Question: In my code when searching the element through it is clicking some other element. How can I find the exact element and need to click the same. I'm using with .
'''
Log.info("Clicking on Overview and Evolution PR link");
driver.findElement(By.id("ext-pr-backlog-evolution")).click();
WebDriverWait wait = new WebDriverWait(driver, 10);
wait.until(ExpectedConditions.elementToBeClickable(By.id("ext-pr-backlog-evolution")));
'''

I am trying to click the tab but it is clicking the tab
Entire HTML as follows:
'''
<li>
<a id="ext-pr" class="submenu ext-pr" name="ext-pr" href="https://10.4.16.159/reports/">Problem Reports (PR)</a>
<ul>
<li>
<a id="ext-pr-backlog-age" class=" ext-pr-backlog-age" name="ext-pr-backlog-age" href="https://10.4.16.159/extranet_prbacklogage/reports/type/default/">Age</a>
</li>
<li>
<a id="ext-timetoassign-prs" class=" ext-timetoassign-prs" name="ext-timetoassign-prs" href="https://10.4.16.159/extranet_timetoassignprs/reports/type/default/">Average Time To Assign</a>
</li>
<li>
<a id="ext-timetodeliver-prs" class=" ext-timetodeliver-prs" name="ext-timetodeliver-prs" href="https://10.4.16.159/extranet_timetodeliverprs/reports/type/default/">Average Time To Deliver</a>
</li>
<li>
<a id="ext-timetoresolve-prs" class=" ext-timetoresolve-prs" name="ext-timetoresolve-prs" href="https://10.4.16.159/extranet_timetoresolveprs/reports/type/default/">Average Time To Resolve</a>
</li>
<li>
<a id="ext-new-prs" class=" ext-new-prs" name="ext-new-prs" href="https://10.4.16.159/extranet_newprs/reports/type/default/">New</a>
</li>
<li>
<a id="ext-open-prs" class=" ext-open-prs" name="ext-open-prs" href="https://10.4.16.159/extranet_openprs/reports/">Open</a>
</li>
<li>
<a id="ext-pr-backlog-evolution" class=" ext-pr-backlog-evolution" name="ext-pr-backlog-evolution" href="https://10.4.16.159/extranet_prbacklogevolutiontendency/reports/type/default/">Overview & Evolution</a>
</li>
<li>
<a id="ext-pr-domain" class=" ext-pr-domain" name="ext-pr-domain" href="https://10.4.16.159/extranet_prperdomain/reports/">Per Prod/SW Pack/RDT Group</a>
</li>
<li>
<a id="ext-pr-tendency" class=" ext-pr-tendency" name="ext-pr-tendency" href="https://10.4.16.159/extranet_prtendency/reports/type/default/">Progression</a>
</li>
<li>
<a id="ext-rework-prs" class=" ext-rework-prs" name="ext-rework-prs" href="https://10.4.16.159/extranet_reworkprs/reports/type/default/">Rework</a>
</li>
<li>
<a id="ext-pr-timetosolveprs" class=" ext-pr-timetosolveprs" name="ext-pr-timetosolveprs" href="https://10.4.16.159/extranet_timetosolveprs/reports/type/default/">Time To Solve</a>
</li>
</ul>
</li>
'''
Please find the soltion. how to exactly click the element..
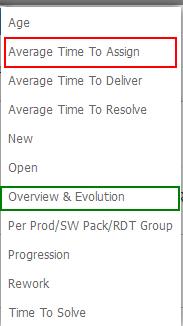
Answer: At this stage, I can't reproduce anything. If the site is publicly visible, please provide the link.
What you can try now is to change your locator and clicking approaches. Apply one of the locators and one of the clicking method each time, you should have at least 7 * 3 = 21 tries.
Base code:
'''
WebDriverWait wait = new WebDriverWait(driver, 10);
wait.until(ExpectedConditions.elementToBeClickable(By.id("ext-pr-backlog-evolution")));
driver.findElement(By.id("ext-pr-backlog-evolution")).click();
'''
Different locators:
'''
By.id("ext-pr-backlog-evolution") // current, not working
By.cssSelector("#ext-pr-backlog-evolution")
By.cssSelector(".ext-pr-backlog-evolution")
By.cssSelector("href[*='extranet_prbacklogevolutiontendency/reports']")
By.xpath(".//a[@id='ext-pr-backlog-evolution']")
By.cssSelector(".//a[contains(@class, 'ext-pr-backlog-evolution')]")
By.cssSelector(".//a[contains(@href, 'extranet_prbacklogevolutiontendency/reports')]")
'''
Different clicking methods:
Normal click
'''
driver.findElement(one_of_the_locators_above).click();'
'''
Actions click
'''
new Actions(driver).click(driver.findElement(one_of_the_locators_above)).perform();
'''
JavaScript click
'''
JavascriptExecutor executor = (JavascriptExecutor)driver;
executor.executeScript("arguments[0].click();", driver.findElement(one_of_the_locators_above));
'''